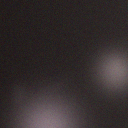
Screen state: off